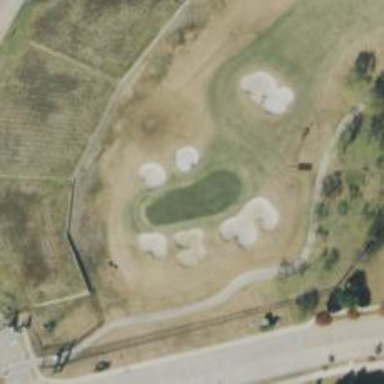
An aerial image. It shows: View of golf hole.